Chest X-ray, PA view. Patient: 51 years old, sex F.
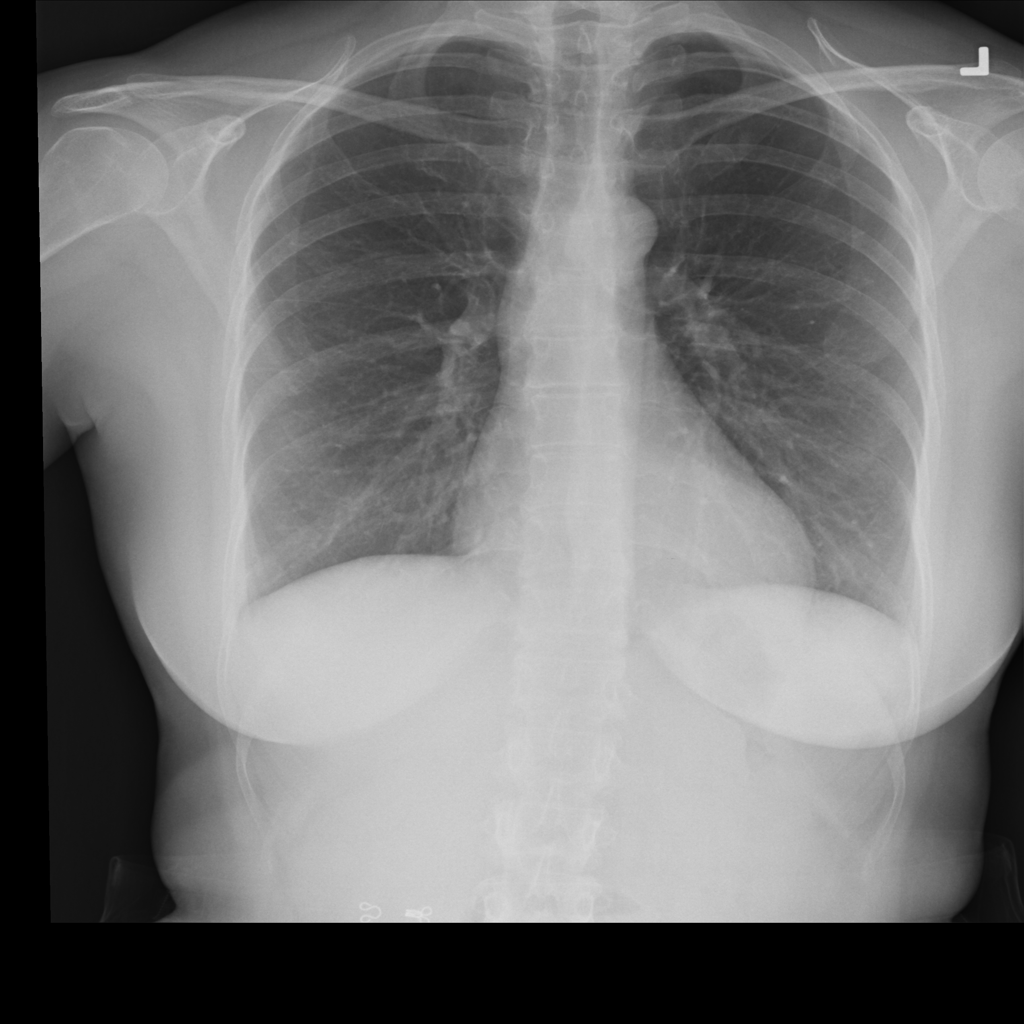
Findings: Nodule